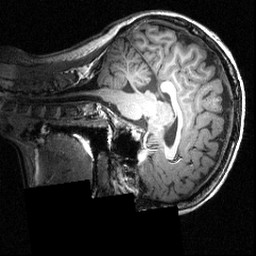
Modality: T1w
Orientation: sagittal
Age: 20
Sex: female
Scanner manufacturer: siemens
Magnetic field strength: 3.951 T
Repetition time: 1.5 s
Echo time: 0.00335 s